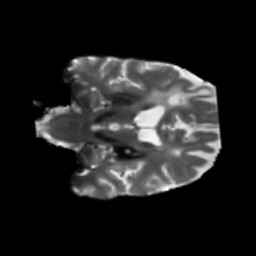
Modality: T2w
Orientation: coronal
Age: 53
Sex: male
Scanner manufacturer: siemens
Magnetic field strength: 3 T
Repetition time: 5.25 s
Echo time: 0.08 s